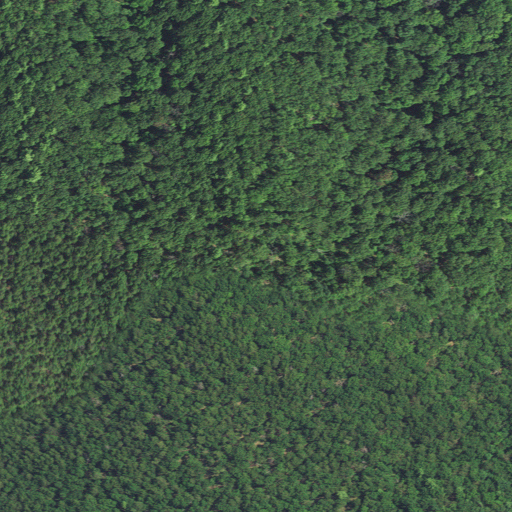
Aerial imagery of mountain in West Virginia named Shriner Knob containing deciduous forest and mixed forest